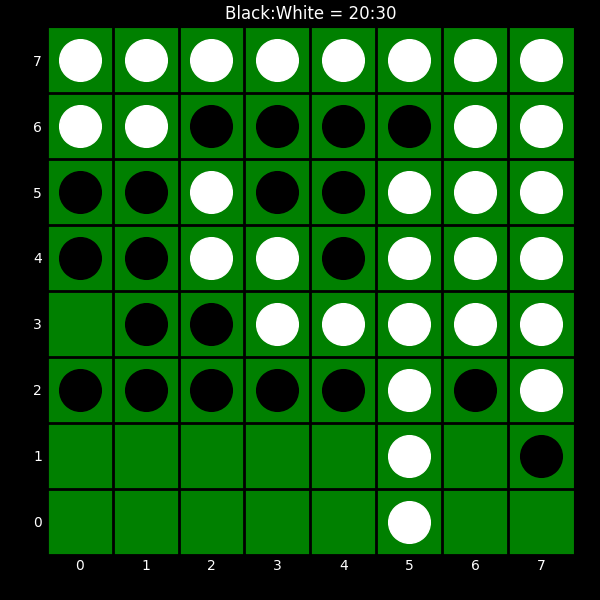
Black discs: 20
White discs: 30